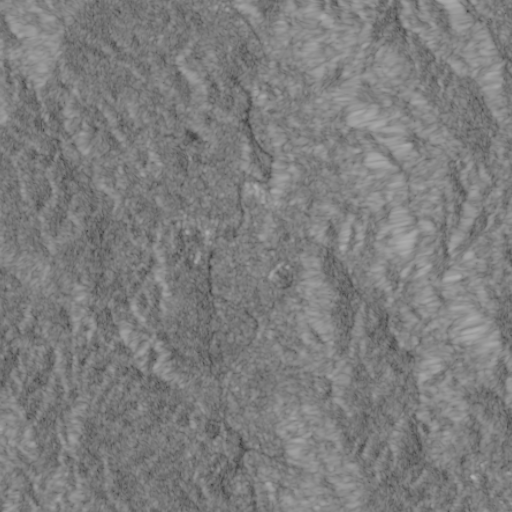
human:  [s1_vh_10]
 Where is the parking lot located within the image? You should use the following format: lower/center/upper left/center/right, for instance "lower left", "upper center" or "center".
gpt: The parking lot is located in the lower center of the image.
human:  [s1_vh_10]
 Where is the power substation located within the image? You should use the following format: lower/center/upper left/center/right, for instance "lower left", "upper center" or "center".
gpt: The power substation is located in the lower center of the image.
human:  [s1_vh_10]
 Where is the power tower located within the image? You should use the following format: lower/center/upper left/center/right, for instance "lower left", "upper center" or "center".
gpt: The power tower is located in the lower center of the image.
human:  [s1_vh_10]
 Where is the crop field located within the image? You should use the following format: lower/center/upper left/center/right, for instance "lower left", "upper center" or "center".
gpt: There is no crop field in the image.

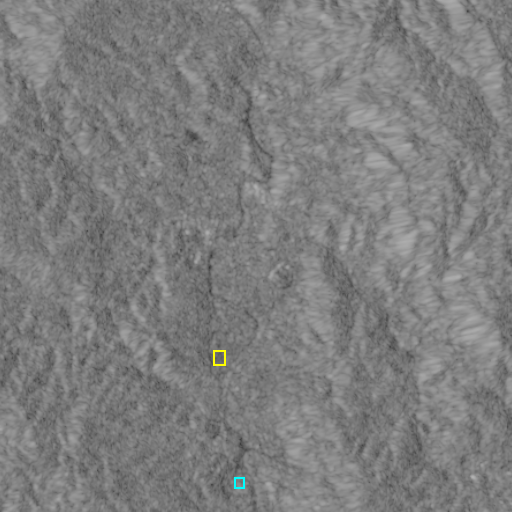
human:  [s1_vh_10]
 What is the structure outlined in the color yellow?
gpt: The structure outlined in yellow is a parking lot.
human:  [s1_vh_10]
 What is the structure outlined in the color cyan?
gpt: The structure outlined in cyan is a power substation.
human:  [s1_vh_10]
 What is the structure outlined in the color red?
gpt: There is no red outline.